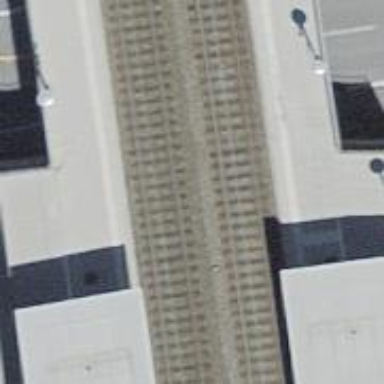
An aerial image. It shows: Single-track railway bridge with electrified contact line.